Question: I have a scenario where-in I fetch some text from the database which is formatted using HTML as below:
'''
public static void main(String args[ ]) { <br> int x =10;}
'''
I'm using syntax highlighter to do some highlighting. The String above will be fetched from the database, and rendered in the html page using the pre tag as shown below:
'''
<p><pre class="brush: java;">@exam.description</pre></p>
'''
Where exam.description will contain the HTML formatted source code that is shown above. The resultant HTML rendered is as shown below in the screenshot!

How to ensue that the HTML tags inside the source code are respected as HTML tags? I checked the configuration options for the Syntax Highlighter and there seems to be none that I could use to escape the HTML! Any suggestions?
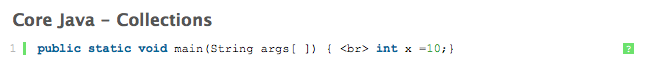
Answer: Your question doesn't make much sense, maybe you should rephrase it, in any case:
'''
<p><pre class="brush: java;">Line 1
Line 2
Line 3
</pre></p>
'''
Will return the data in multiple lines, and
'''
<p><pre class="brush: java;">Line 1<br>
Line 2
Line 3
</pre></p>
'''
Will also return multiple lines and add an extra line between 'Line 1' and 'Line 2'.
So in any case, your code should work UNLESS you are escaping the data returned from the function (java function), and the '<' and '>' (or just one of them) are escaped